Question: Documentation: <URL>
It is the packages > com.recognition.software.jdeskew.
I see that it calculates the skew, but and improve the percentage of text correctly read? When I do this in code it just returns a number as you can see in documentation. The code I use below for what I am talking about. Also an image of what I am trying to correct.
'''
ImageDeskew id = new ImageDeskew(img);
double angle = id.getSkewAngle();
'''

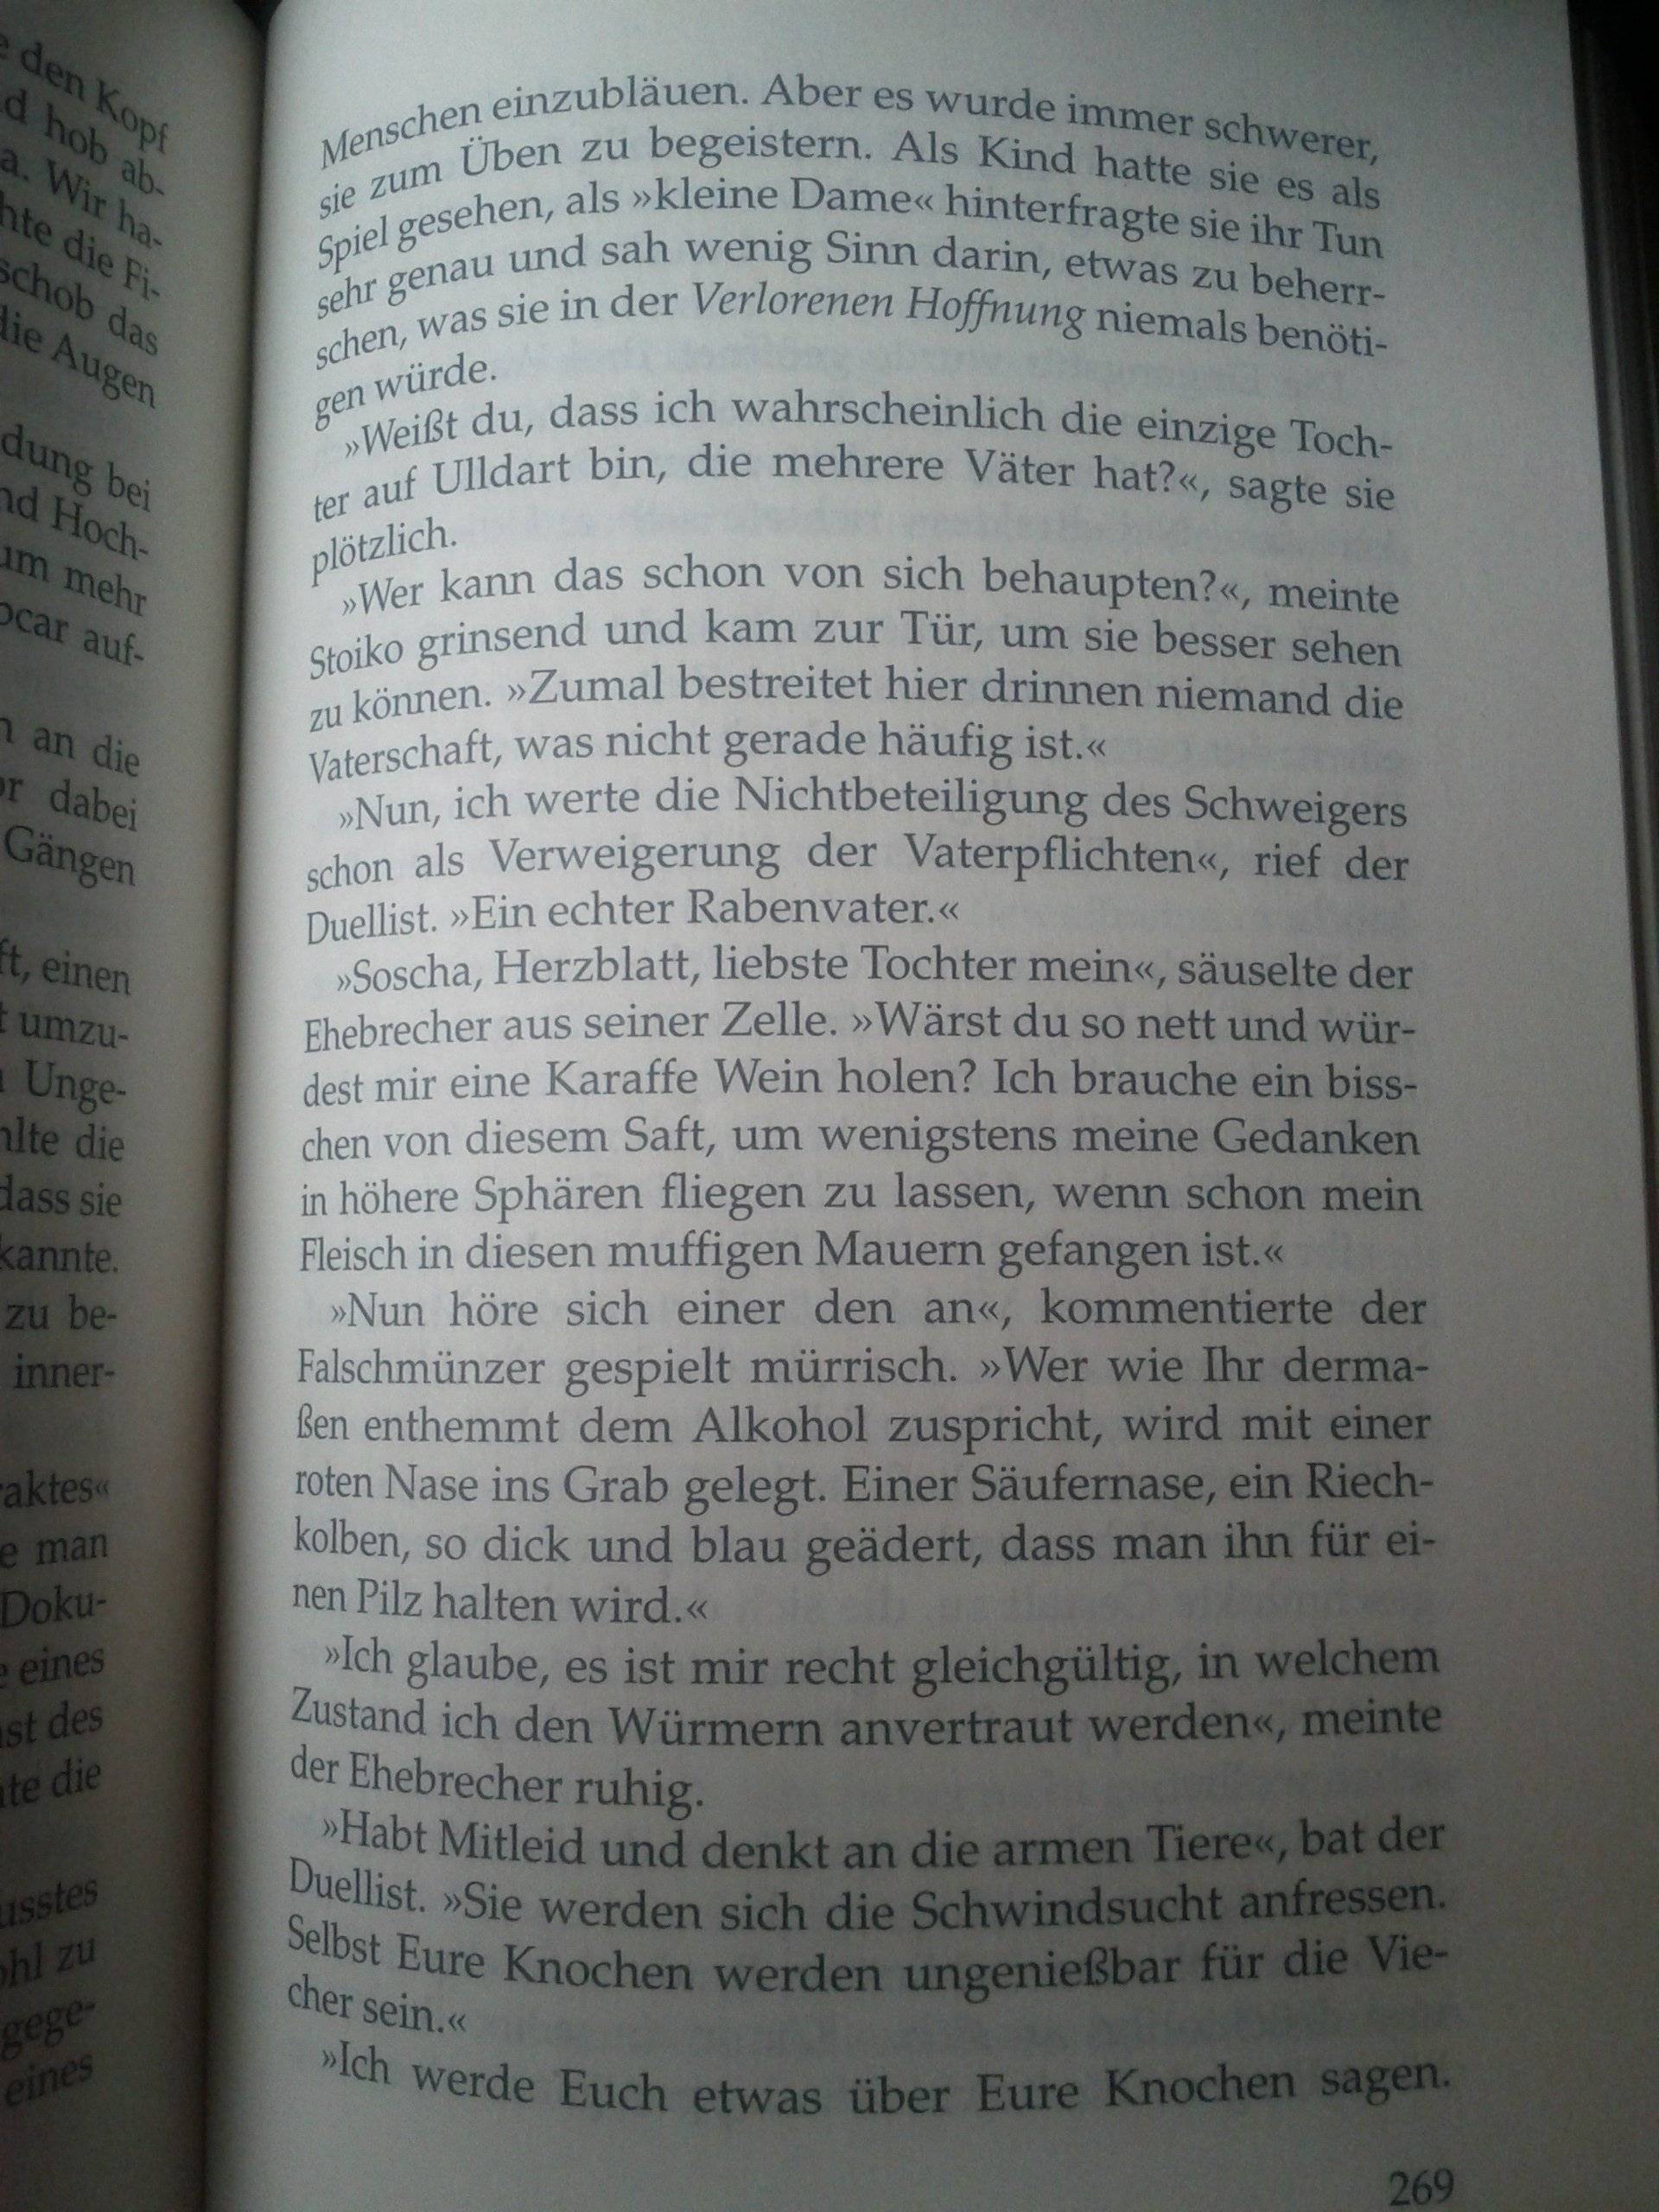
Answer: It helps determine the angle that you will use to rotate an image that has been taken at an oblique angle. It does not help fix the page curl problem that you have. You probably would need a tool such as Scan Tailor or Book Scan Wizard.